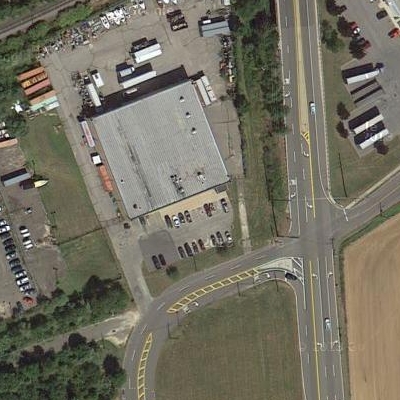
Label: Industry